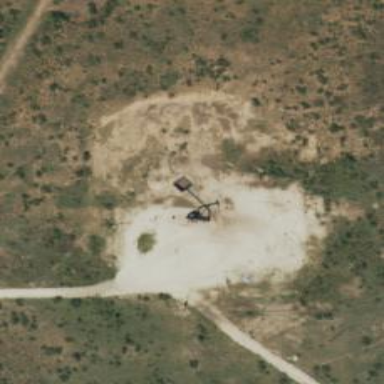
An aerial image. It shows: Petroleum well.